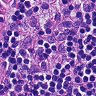
Metastatic tissue present: no